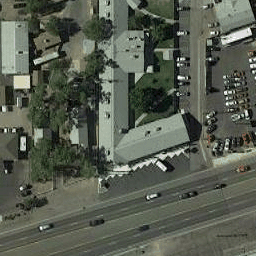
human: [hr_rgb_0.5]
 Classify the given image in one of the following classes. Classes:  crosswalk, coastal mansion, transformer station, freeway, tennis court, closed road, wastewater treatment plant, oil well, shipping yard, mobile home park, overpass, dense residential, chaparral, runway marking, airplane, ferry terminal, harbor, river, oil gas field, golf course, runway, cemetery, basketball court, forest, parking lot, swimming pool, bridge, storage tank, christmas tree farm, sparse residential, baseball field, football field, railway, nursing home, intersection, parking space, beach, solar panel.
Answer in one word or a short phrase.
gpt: nursing home